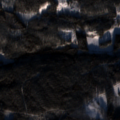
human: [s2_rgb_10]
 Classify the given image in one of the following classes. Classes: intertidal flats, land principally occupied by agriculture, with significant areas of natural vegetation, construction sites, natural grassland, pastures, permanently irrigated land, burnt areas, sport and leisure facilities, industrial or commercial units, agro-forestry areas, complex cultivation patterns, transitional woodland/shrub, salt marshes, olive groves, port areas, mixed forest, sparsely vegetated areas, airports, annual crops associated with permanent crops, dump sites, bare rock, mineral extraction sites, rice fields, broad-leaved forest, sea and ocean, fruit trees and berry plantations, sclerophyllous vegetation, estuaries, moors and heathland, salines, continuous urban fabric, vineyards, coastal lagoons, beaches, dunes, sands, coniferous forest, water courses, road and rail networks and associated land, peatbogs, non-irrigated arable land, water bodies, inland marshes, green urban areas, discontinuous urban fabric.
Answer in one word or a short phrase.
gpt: coniferous forest, mixed forest